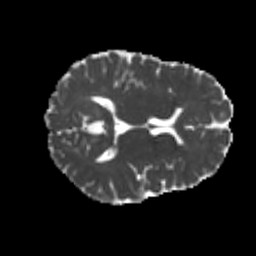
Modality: MD
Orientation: axial
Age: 23
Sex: female
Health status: healthy
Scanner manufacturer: philips
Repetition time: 7.39 s
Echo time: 0.08599 s